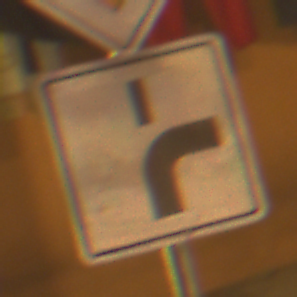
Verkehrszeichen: VerlaufVorfahrtsstrasse8
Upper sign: Vorfahrtsstrasse
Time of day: Night
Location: Outdoor (Urban)
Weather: Clear
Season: NotSpecified
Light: Artificial